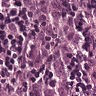
Metastatic tissue present: yes